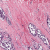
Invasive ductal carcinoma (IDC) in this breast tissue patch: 1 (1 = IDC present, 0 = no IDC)